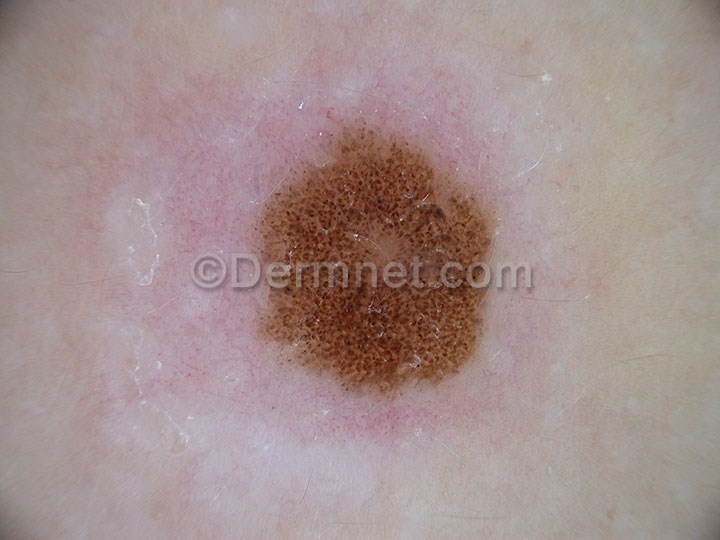
Disease: Melanoma Skin Cancer Nevi and Moles